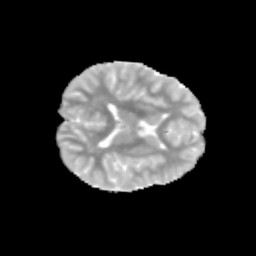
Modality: MD
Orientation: axial
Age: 9
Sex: male
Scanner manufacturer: siemens
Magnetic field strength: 3 T
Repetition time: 3.8 s
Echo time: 0.07 s